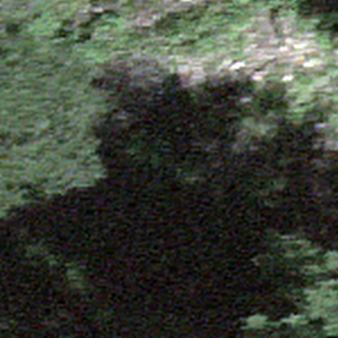
Label: other